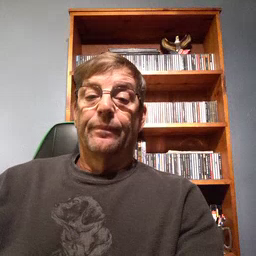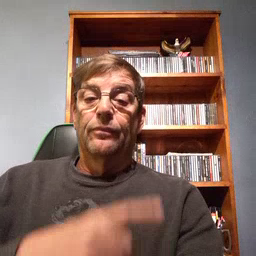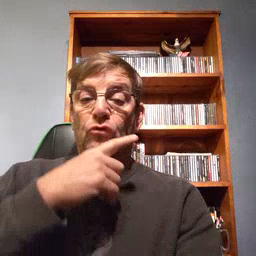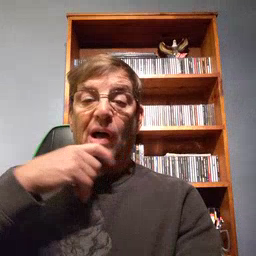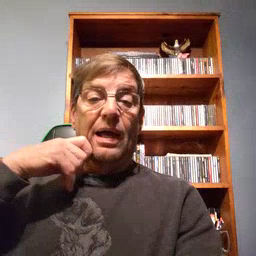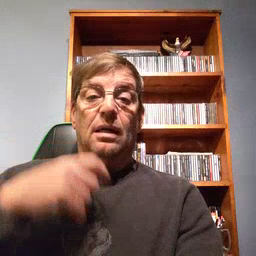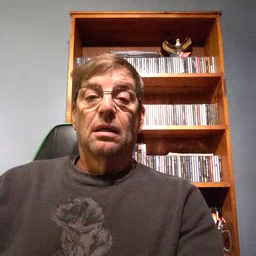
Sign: dry